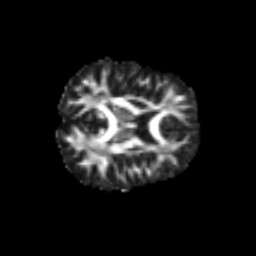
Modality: FA
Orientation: axial
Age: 49
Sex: female
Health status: ill
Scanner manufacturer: siemens
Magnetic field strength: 3 T
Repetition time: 8.7 s
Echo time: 0.11 s